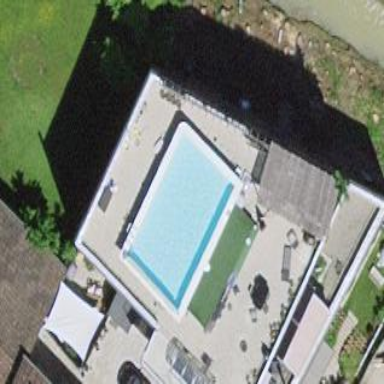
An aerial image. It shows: Swimming pool located in leisure land.